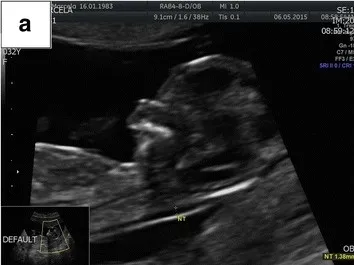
A; Atypical foetal face profile in the first trimester of pregnancy.
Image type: radiology (mri)